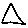
Label: triangle